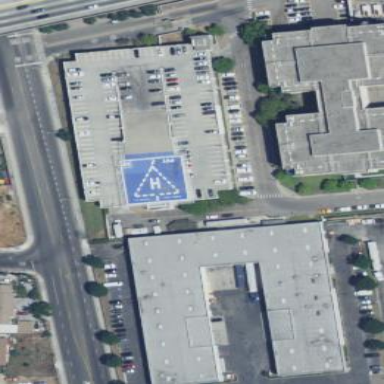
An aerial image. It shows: Multi-storey parking building with flat roof.